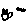
Label: cat